Question: I'm working with the following MySQL table with joomla.
'''
id | Parent_id
7049 | 7051
0 | 7052
7051 | 7053
0 | 7054
7054 | 7055
'''
I want select data from table in following way: parent ID followed by child ID. Is it is possible?
I have attached Image of table structure.

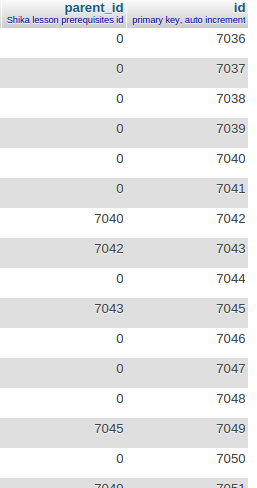
Answer: You can use a query like this:
'''
SELECT id, parent_id
FROM tablename
ORDER BY
CASE WHEN parent_id=0 THEN id ELSE parent_id END,
id
'''